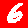
Digit: 6